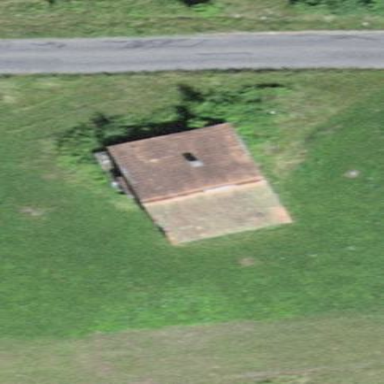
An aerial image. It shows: Cabin.